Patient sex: F
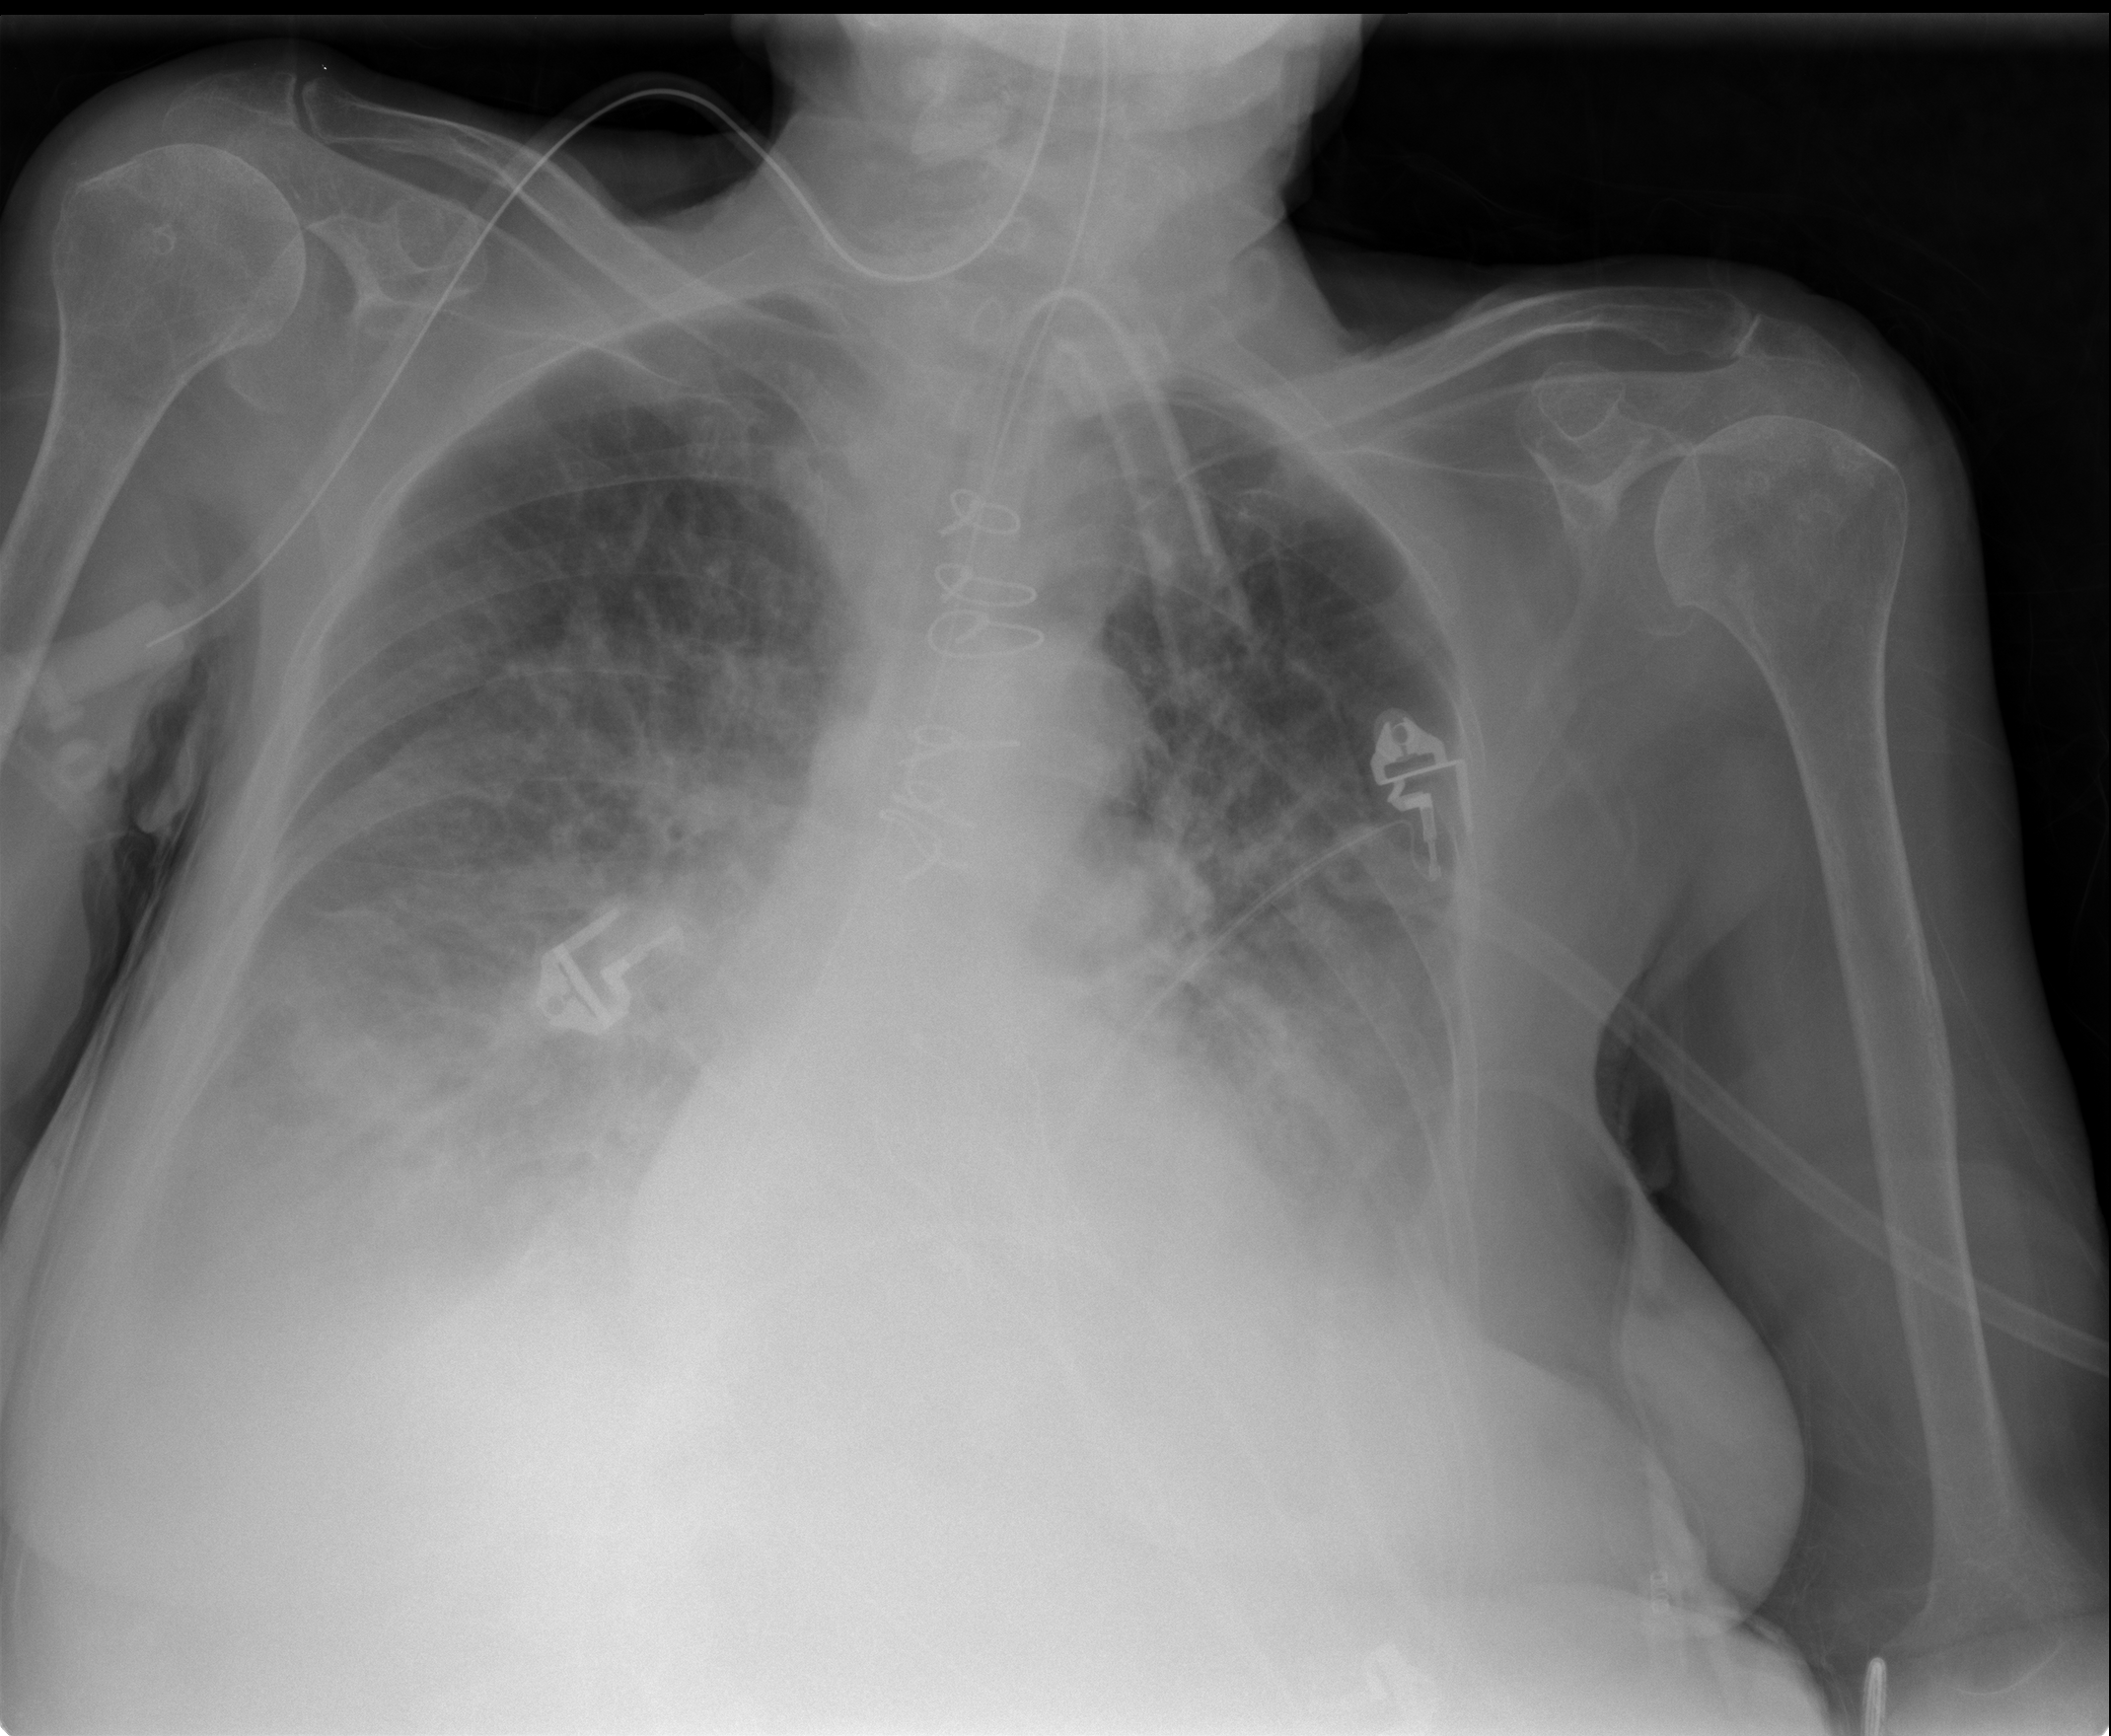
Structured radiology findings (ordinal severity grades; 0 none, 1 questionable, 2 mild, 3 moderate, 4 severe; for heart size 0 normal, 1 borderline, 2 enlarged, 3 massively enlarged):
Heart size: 1
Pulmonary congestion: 2
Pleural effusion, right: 3
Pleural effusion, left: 3
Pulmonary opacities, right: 3
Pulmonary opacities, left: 3
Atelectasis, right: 3
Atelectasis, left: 3